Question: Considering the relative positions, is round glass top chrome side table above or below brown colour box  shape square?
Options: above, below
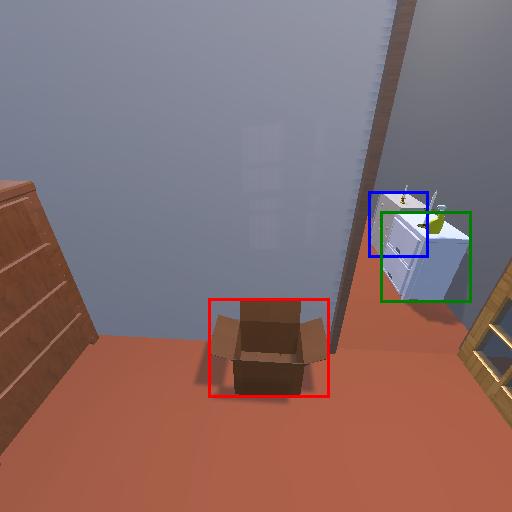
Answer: above